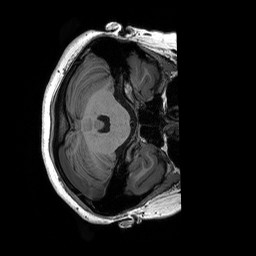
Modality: T1w
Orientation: axial
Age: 19
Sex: female
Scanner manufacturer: siemens
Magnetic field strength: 3 T
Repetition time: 2.53 s
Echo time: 0.00227 s